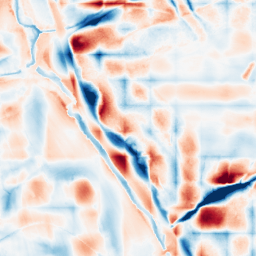
Category: wavelet
Decomposition family: wavelet_biorthogonal
Decomposition parameters: wavelet: bior2.4
level: 5
Upsampling method: sinc_hamming
Upsampling parameters: scale: 4
kernel_size: 8
Upsampling scale: 4